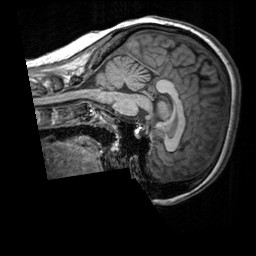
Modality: T1w
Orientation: sagittal
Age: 31
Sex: female
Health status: healthy
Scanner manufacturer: siemens
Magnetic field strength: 3 T
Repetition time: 2.3 s
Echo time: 0.00303 s